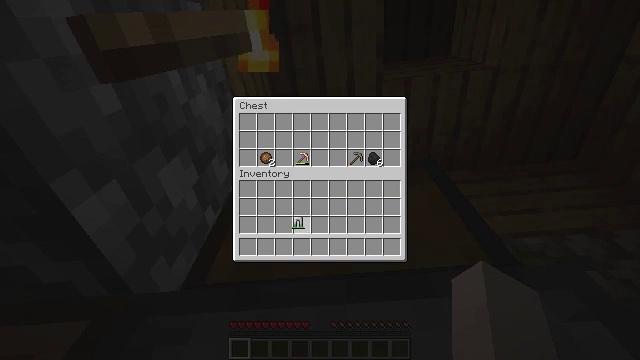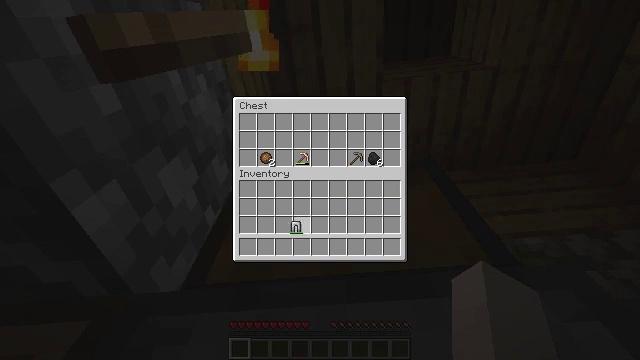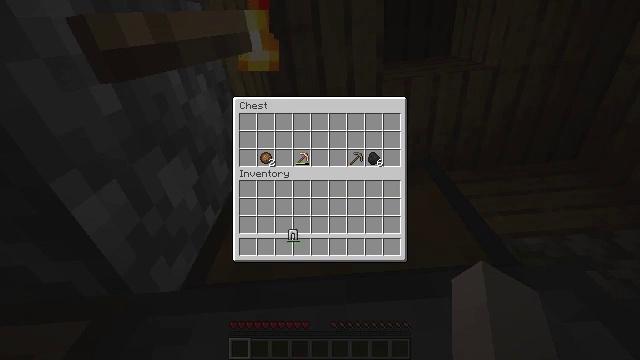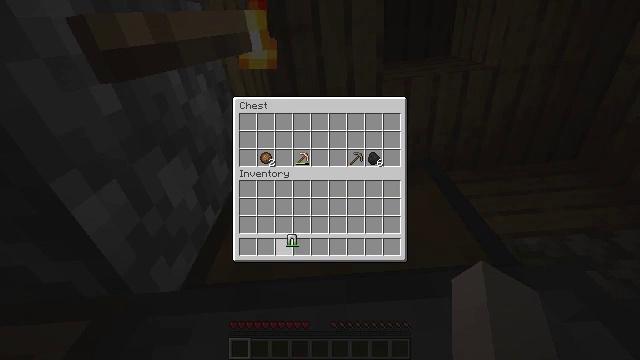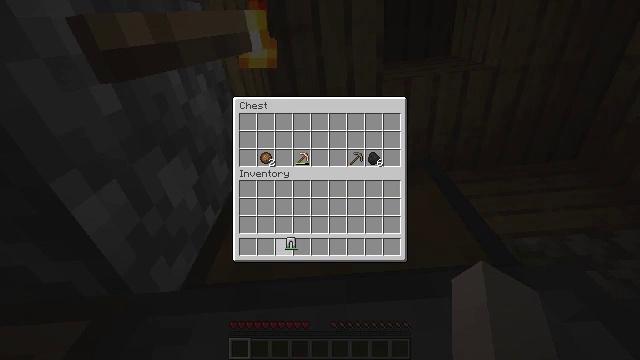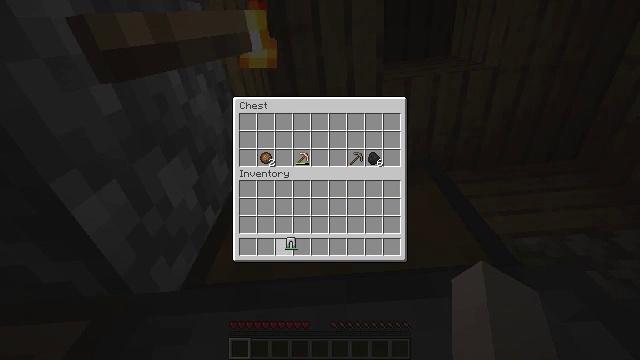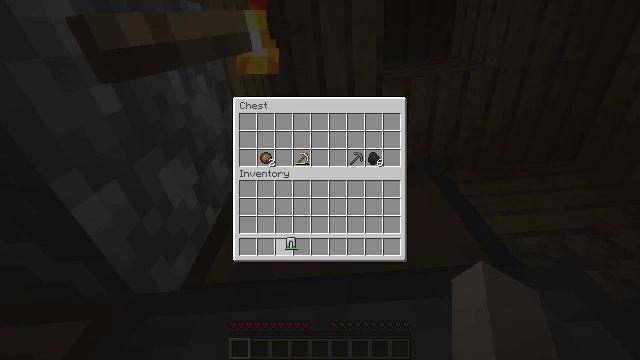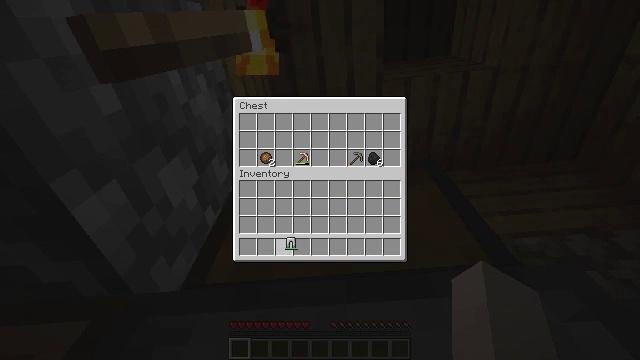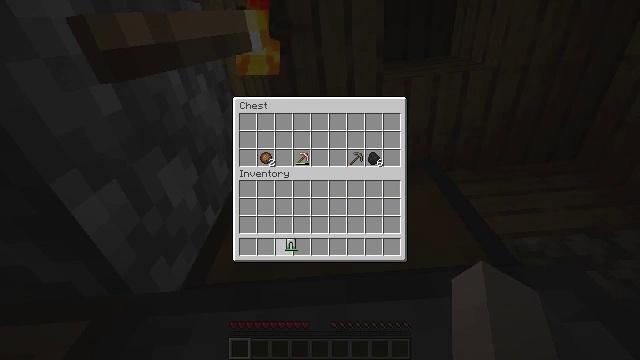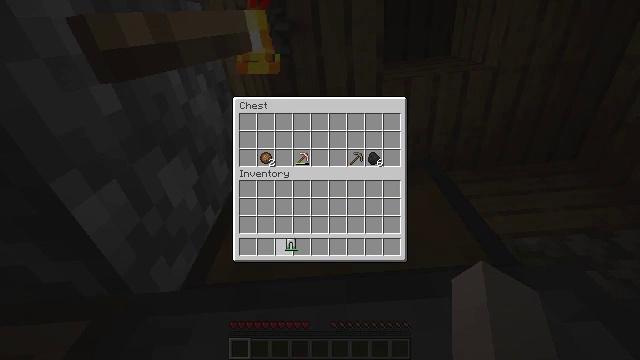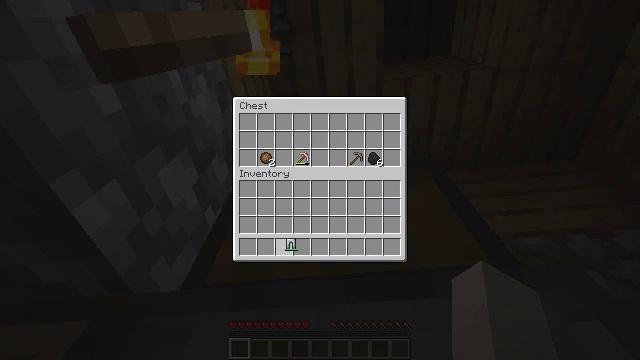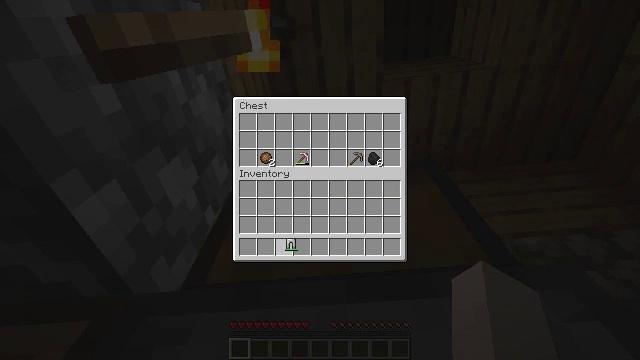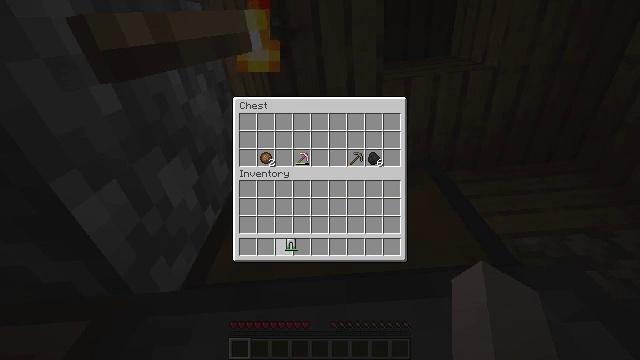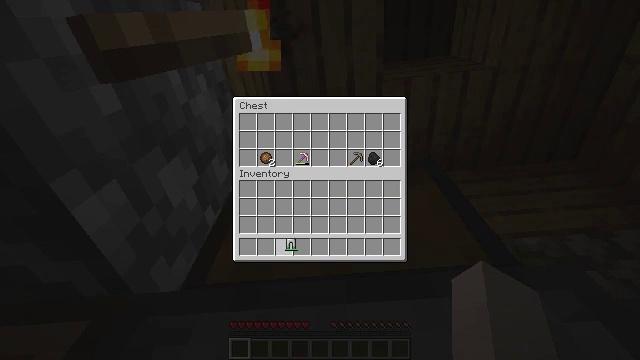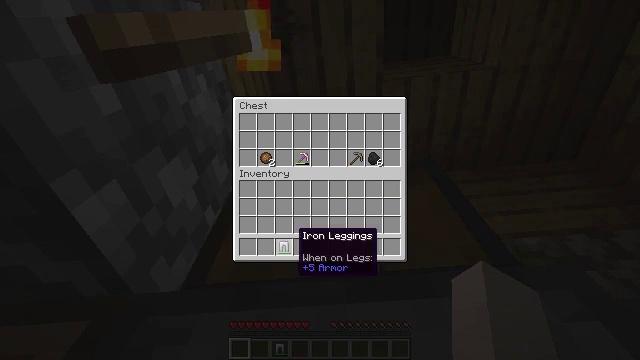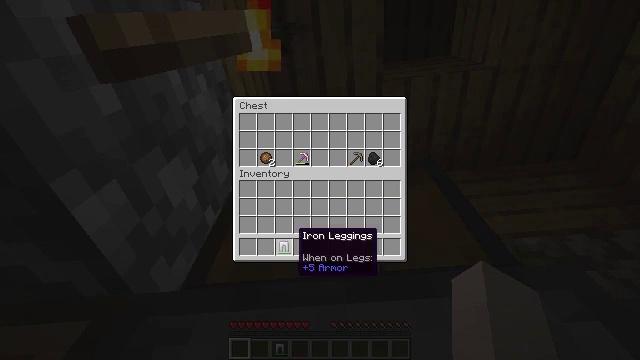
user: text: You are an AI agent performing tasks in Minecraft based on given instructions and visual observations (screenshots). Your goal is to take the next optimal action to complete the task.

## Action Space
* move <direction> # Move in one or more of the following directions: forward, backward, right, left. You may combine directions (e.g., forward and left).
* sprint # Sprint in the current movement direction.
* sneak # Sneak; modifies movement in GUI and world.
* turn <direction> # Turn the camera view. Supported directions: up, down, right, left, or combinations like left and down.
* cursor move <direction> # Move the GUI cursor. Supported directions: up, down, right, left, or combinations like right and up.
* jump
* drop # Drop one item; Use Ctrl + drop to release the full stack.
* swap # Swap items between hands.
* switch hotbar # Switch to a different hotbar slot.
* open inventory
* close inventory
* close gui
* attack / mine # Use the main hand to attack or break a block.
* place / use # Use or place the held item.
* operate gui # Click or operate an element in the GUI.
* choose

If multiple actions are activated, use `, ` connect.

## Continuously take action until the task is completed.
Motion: motion action
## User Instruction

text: Break the cobblestone to create a path.
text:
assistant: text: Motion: no_op
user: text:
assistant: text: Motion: turn down
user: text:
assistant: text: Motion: no_op
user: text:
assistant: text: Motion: no_op
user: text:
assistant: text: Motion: no_op
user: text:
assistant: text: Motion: no_op
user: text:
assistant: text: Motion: no_op
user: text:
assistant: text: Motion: no_op
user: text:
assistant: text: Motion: no_op
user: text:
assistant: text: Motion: no_op
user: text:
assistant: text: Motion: attack / mine
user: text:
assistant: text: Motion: attack / mine
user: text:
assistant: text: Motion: attack / mine
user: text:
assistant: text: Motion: no_op
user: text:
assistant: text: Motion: no_op
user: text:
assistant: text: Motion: no_op
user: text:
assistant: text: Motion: turn up
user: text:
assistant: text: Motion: turn up
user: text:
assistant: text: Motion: turn up
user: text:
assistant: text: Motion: turn up
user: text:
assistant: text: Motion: no_op
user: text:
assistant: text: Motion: no_op
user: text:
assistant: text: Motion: no_op
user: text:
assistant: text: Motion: no_op
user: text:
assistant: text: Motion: no_op
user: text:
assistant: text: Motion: no_op
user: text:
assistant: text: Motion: attack / mine
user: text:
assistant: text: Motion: attack / mine
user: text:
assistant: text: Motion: no_op
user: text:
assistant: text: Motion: turn down